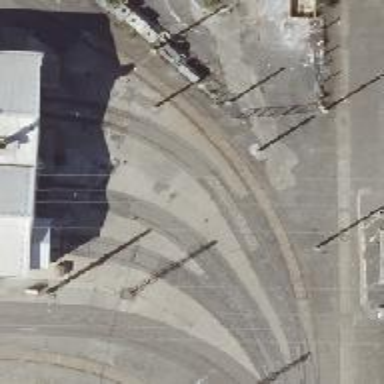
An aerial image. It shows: Tram railway yard.